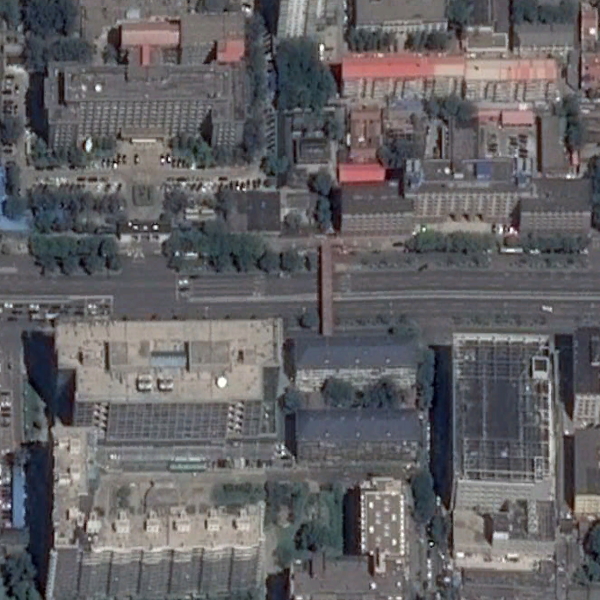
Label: Commercial